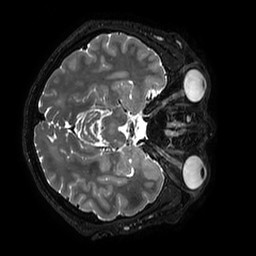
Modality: T2w
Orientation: axial
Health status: ill
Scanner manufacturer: philips
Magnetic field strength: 3 T
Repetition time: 2.5 s
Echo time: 0.331 s